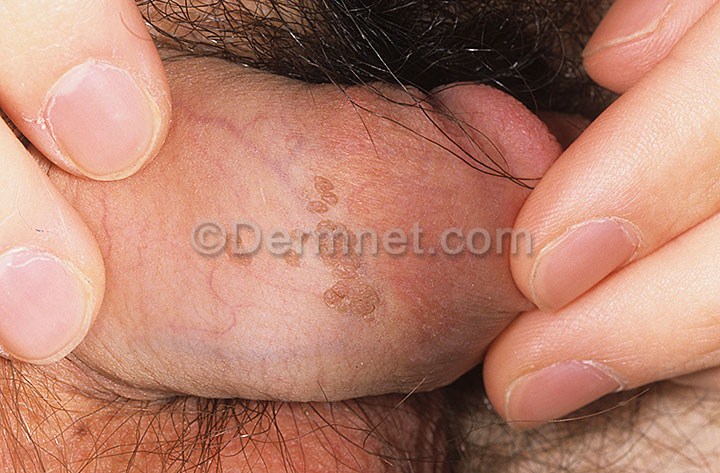
Disease: Herpes HPV and other STDs Photos